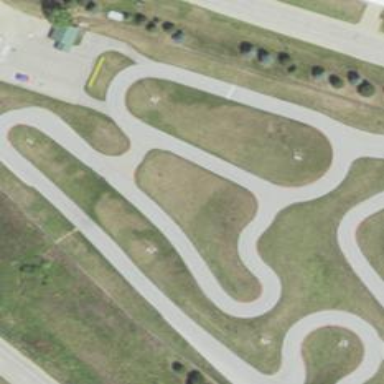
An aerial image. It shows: Motor sport track in leisure land setting.